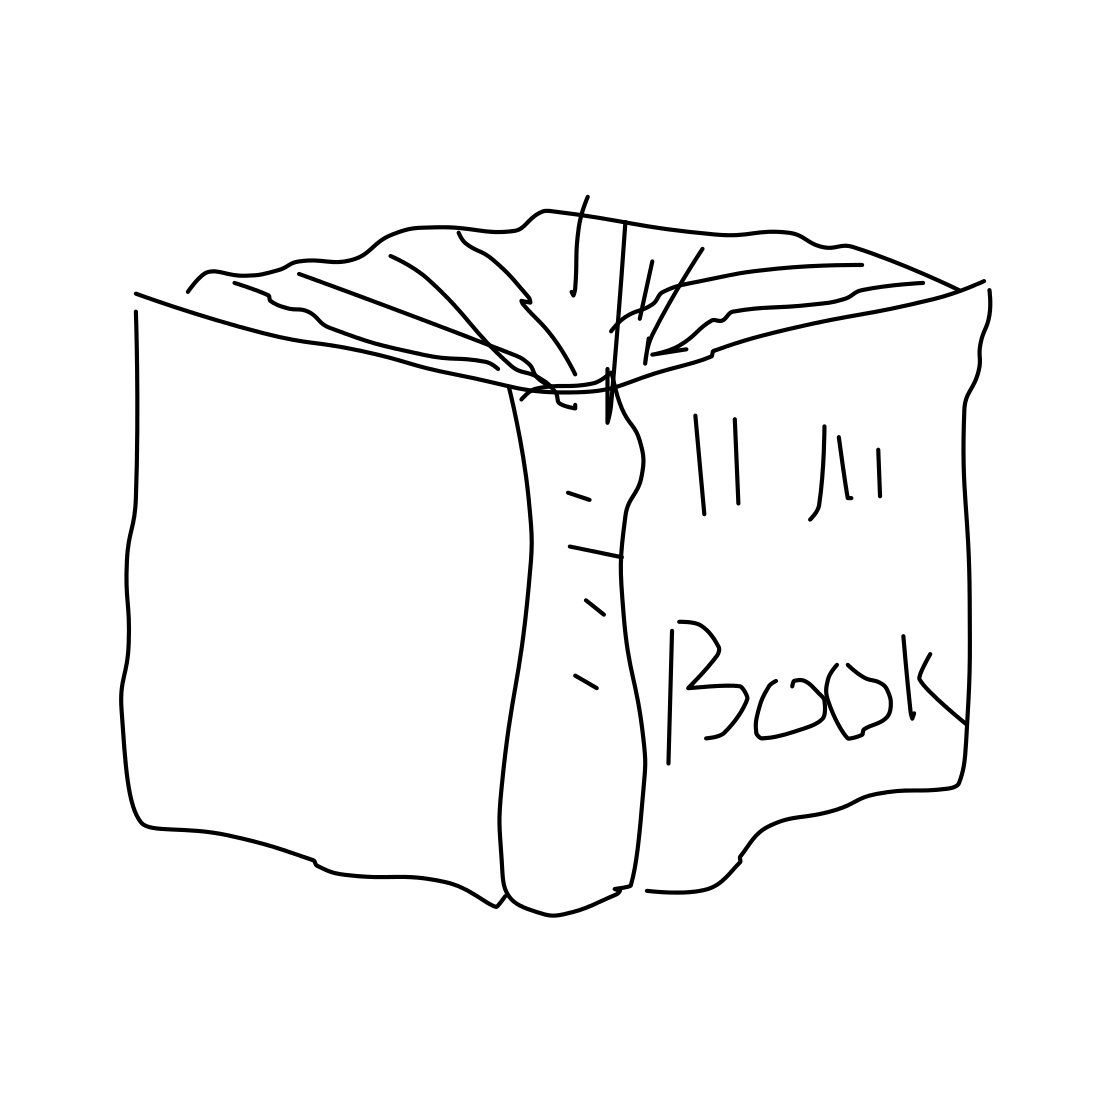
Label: book